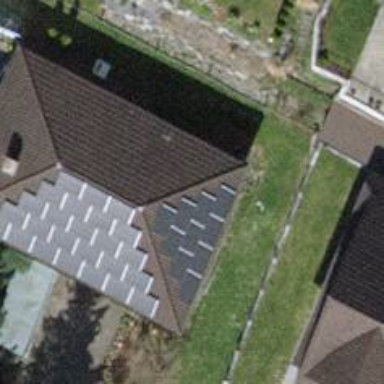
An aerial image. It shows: Detached building with hipped roof shape.